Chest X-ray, AP view. Patient: 73 years old, sex M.
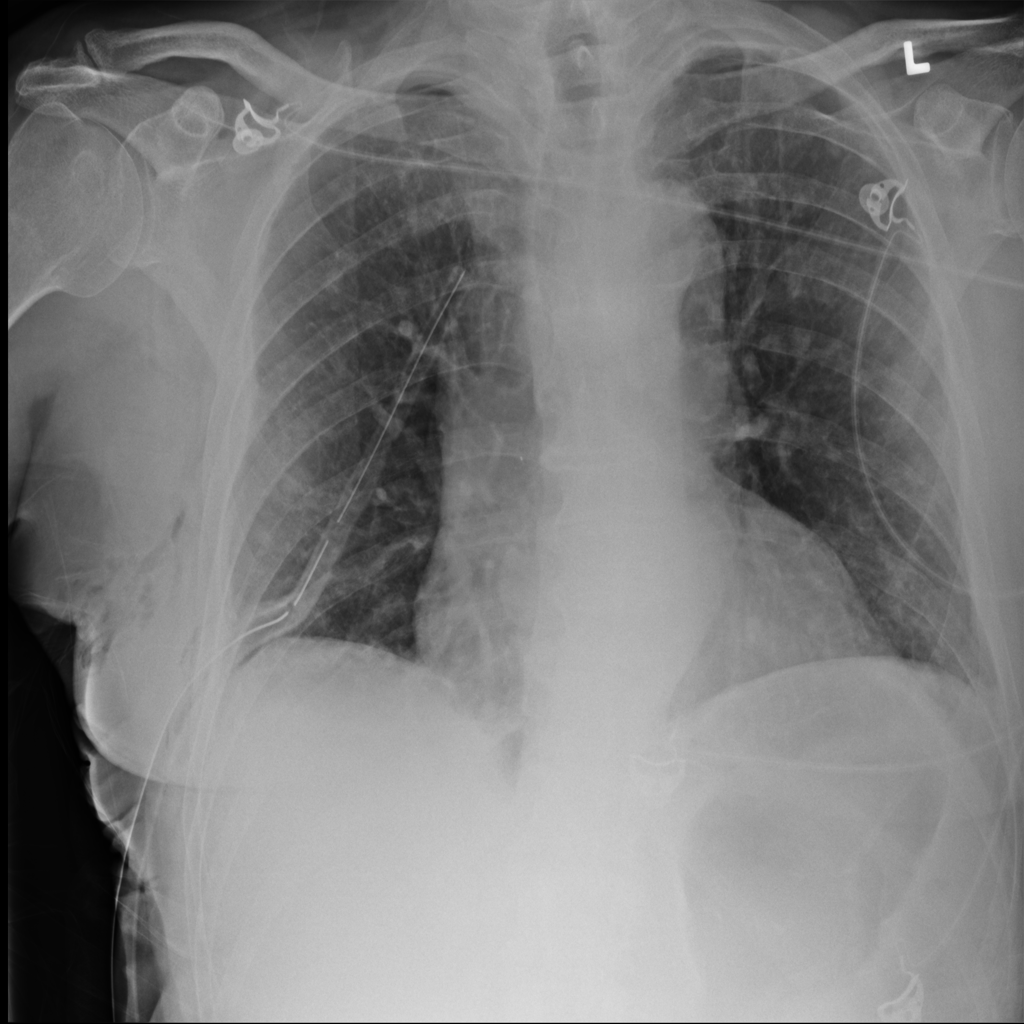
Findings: No Finding